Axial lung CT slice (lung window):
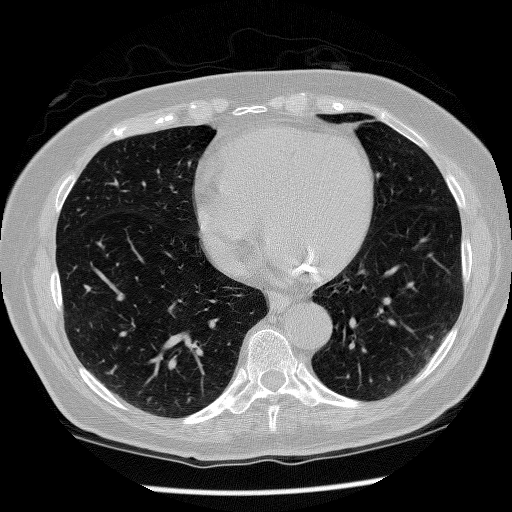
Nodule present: no